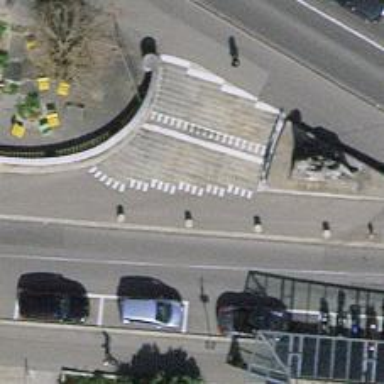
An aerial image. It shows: Set of steps on the road.